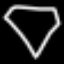
Label: diamond